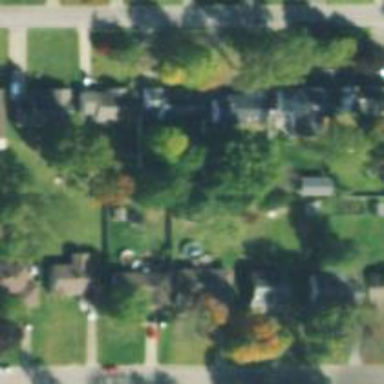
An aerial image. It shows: Neighborhood.